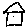
Label: house